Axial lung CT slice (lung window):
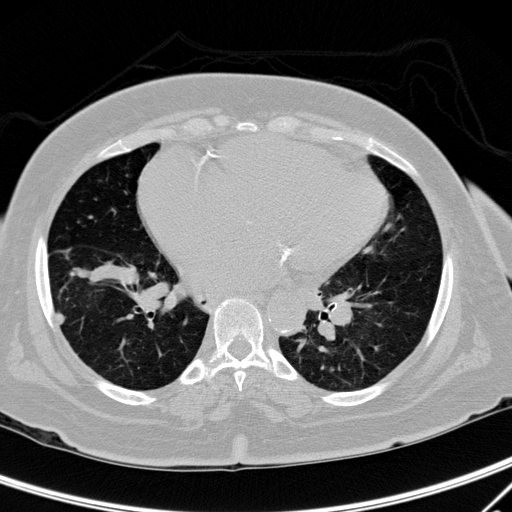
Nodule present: yes
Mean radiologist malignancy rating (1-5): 2.667